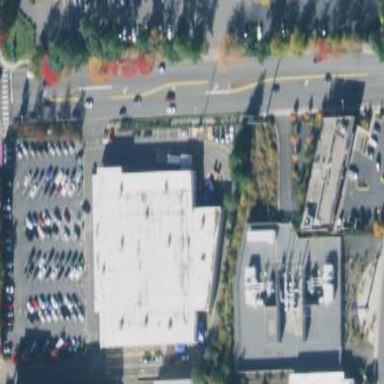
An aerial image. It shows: Building.